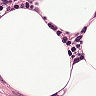
Metastatic tissue present: no